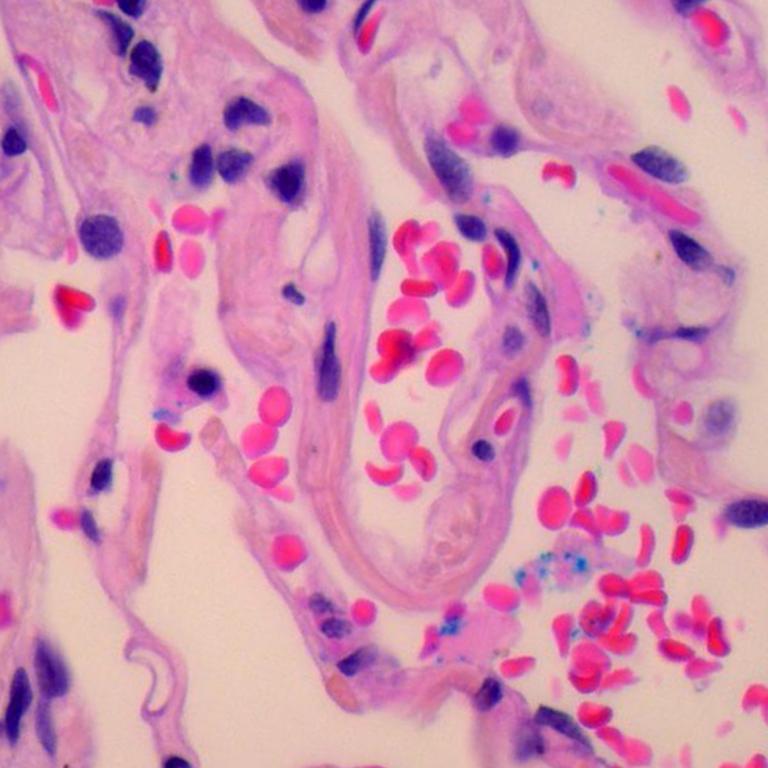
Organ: lung
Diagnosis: benign